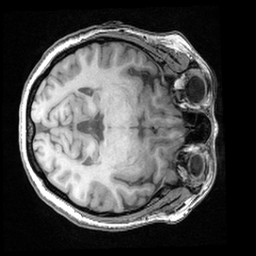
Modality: T1w
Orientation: axial
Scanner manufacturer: ge
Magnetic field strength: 3 T
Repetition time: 0.008376 s
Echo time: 0.003268 s